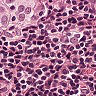
Metastatic tissue present: yes